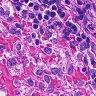
Metastatic tissue present: no